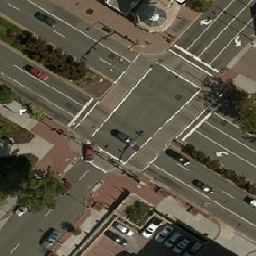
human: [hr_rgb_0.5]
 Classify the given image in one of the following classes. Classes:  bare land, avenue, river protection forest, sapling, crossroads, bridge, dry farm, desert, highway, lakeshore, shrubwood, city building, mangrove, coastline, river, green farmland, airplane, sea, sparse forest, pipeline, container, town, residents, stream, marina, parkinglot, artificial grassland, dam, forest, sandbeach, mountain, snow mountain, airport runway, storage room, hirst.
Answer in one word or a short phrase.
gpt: crossroads